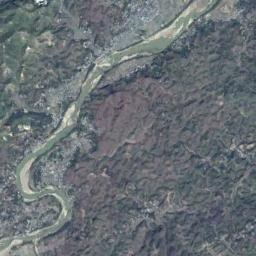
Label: river